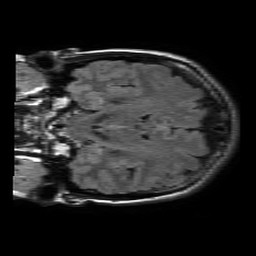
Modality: FLAIR
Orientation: coronal
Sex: female
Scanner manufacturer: philips
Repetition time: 11 s
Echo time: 0.125 s